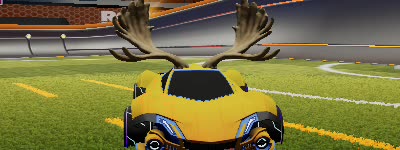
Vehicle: werewolf